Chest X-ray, AP view. Patient: 25 years old, sex M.
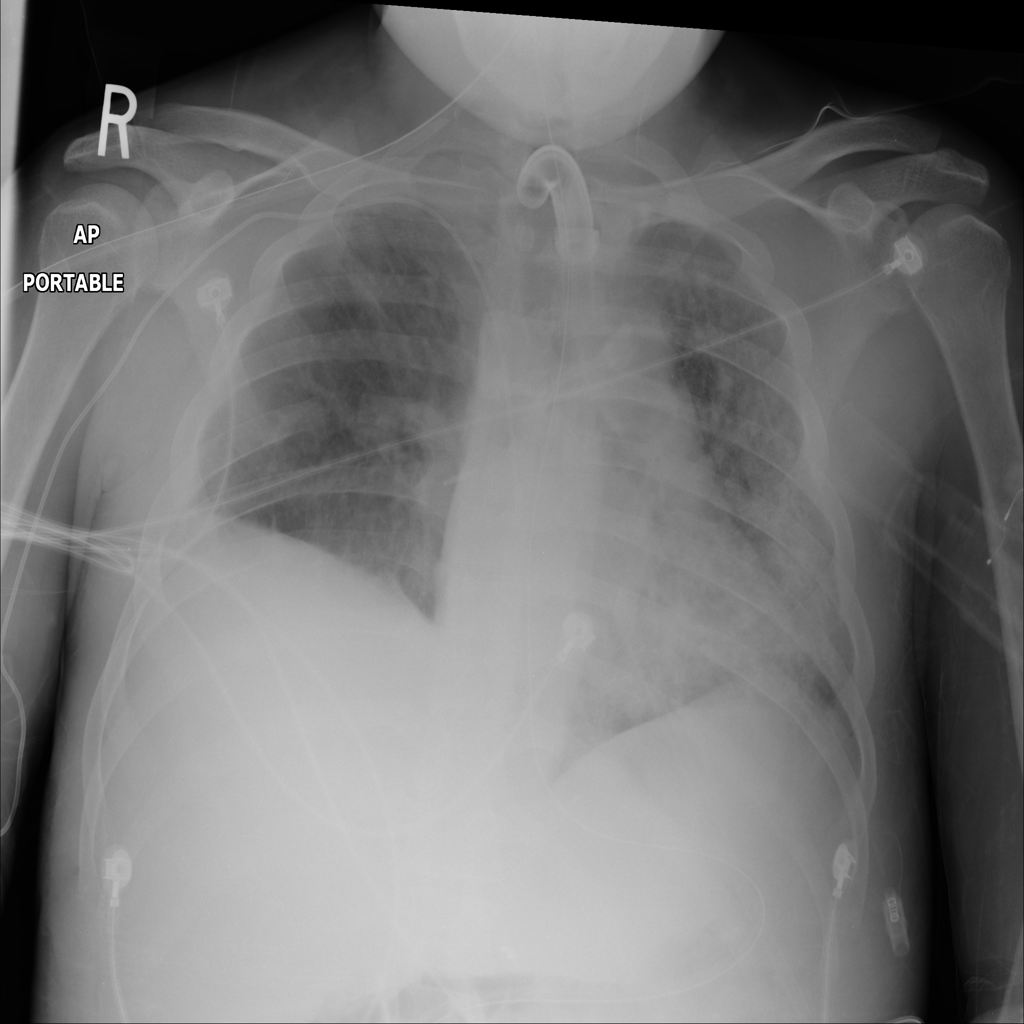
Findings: Infiltration